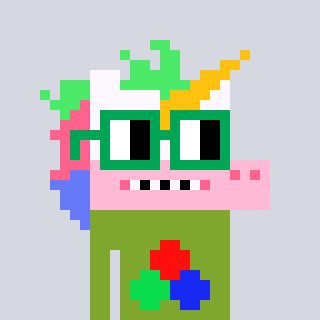
a pixel art character with square green glasses, a unicorn-shaped head and a slimegreen-colored body on a cool background